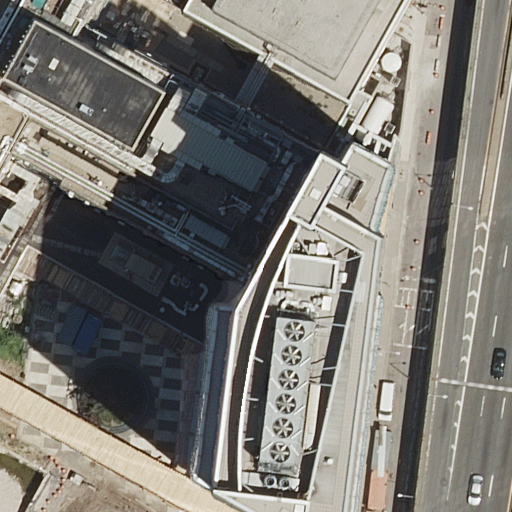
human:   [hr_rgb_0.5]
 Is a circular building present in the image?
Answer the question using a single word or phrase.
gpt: no

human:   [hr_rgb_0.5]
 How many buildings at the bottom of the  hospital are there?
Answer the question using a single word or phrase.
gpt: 2

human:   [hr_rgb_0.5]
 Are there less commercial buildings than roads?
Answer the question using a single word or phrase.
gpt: yes

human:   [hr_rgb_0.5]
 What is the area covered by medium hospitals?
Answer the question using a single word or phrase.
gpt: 0m2

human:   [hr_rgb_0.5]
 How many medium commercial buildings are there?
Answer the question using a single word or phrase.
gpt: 0

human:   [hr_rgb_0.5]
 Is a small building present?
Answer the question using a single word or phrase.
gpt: no

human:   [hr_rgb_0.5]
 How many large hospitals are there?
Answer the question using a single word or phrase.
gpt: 1

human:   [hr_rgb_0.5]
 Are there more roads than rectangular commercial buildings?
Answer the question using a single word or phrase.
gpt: yes

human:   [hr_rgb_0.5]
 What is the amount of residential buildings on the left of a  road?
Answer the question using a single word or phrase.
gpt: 3

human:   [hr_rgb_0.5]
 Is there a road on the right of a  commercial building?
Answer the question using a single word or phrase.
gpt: no

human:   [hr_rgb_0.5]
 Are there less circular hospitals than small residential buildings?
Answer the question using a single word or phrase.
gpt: no

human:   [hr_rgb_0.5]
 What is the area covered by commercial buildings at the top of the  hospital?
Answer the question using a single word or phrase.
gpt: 0m2

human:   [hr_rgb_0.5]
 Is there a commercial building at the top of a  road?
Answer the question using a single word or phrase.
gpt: no

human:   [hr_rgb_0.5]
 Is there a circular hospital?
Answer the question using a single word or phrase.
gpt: no

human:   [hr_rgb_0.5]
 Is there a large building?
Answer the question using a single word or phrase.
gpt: yes

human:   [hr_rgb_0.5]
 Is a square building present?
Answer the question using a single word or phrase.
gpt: no

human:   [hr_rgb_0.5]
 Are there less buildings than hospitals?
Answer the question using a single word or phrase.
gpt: no

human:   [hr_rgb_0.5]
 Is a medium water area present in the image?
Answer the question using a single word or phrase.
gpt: no

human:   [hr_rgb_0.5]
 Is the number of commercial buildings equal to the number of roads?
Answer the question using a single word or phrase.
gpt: no

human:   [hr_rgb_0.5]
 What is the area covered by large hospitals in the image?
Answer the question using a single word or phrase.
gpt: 9968m2

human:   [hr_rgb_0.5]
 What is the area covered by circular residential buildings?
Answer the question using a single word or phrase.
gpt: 0m2

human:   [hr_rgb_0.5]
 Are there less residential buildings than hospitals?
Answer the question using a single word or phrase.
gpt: no

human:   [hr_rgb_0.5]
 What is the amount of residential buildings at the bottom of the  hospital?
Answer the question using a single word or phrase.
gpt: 2

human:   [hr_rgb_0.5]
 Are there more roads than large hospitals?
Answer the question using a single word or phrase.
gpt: yes

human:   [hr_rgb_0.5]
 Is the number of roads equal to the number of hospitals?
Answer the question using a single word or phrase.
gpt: no

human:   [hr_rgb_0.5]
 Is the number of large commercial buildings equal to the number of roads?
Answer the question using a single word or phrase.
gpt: no

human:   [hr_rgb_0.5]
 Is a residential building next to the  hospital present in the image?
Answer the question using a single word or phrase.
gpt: yes

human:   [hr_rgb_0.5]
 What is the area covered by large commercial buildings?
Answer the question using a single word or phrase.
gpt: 0m2

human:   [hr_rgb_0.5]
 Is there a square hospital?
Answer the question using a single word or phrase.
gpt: no

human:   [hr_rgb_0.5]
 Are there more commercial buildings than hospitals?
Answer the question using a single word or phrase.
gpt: no

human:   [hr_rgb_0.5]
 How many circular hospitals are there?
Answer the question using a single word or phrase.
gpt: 0

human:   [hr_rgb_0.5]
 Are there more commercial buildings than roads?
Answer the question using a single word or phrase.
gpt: no

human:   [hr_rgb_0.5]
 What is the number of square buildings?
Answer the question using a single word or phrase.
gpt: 0

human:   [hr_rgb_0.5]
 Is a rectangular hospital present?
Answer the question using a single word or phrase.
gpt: yes

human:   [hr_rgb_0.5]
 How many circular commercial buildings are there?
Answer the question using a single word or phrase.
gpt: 0

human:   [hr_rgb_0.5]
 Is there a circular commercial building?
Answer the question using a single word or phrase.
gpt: no